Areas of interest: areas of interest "Commercial service"
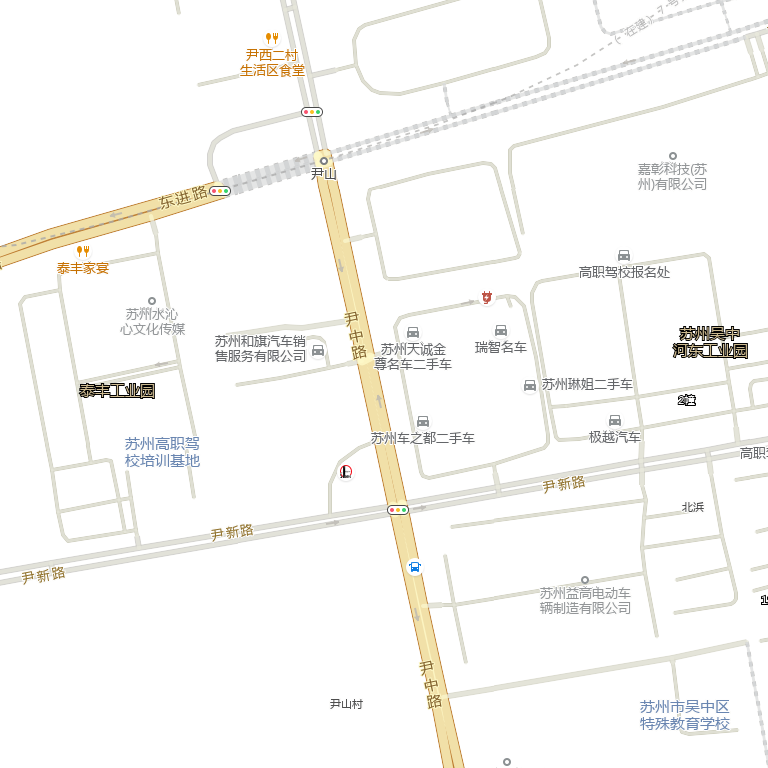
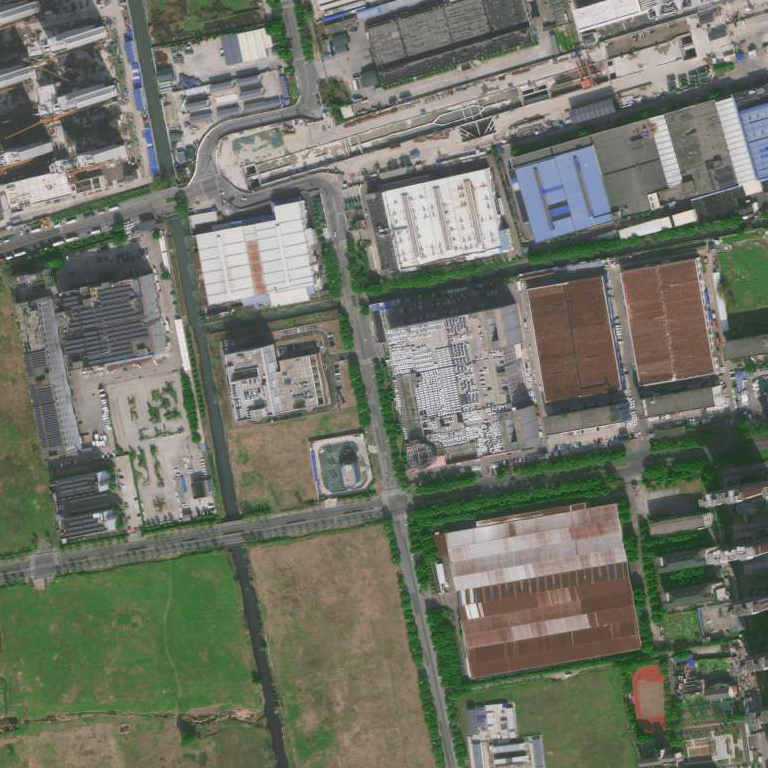